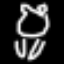
Label: frog